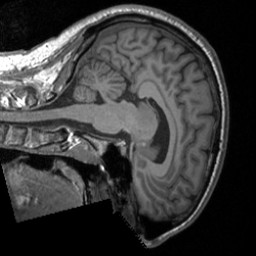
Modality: T1w
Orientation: sagittal
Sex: male
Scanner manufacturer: siemens
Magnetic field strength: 3 T
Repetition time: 1.9 s
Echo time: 0.00226 s